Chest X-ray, PA view. Patient: 43 years old, sex M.
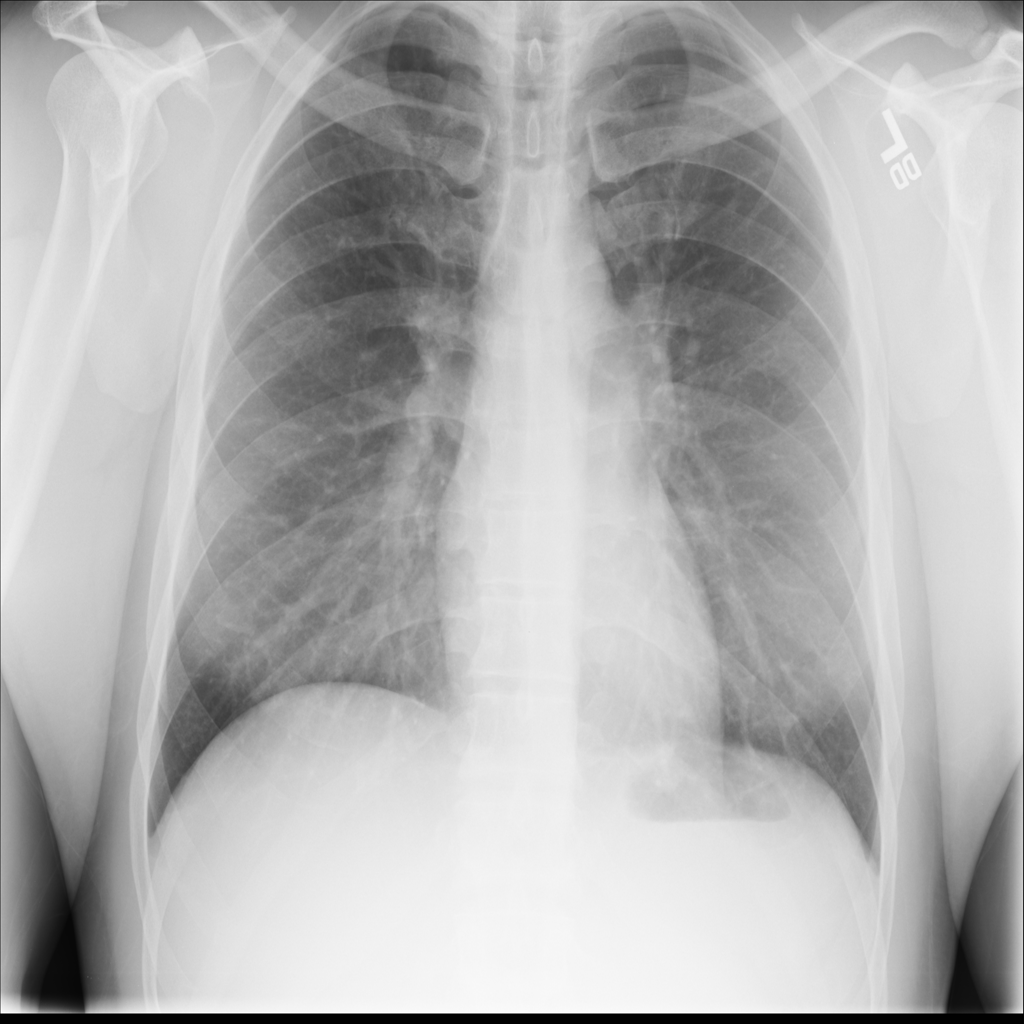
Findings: No Finding